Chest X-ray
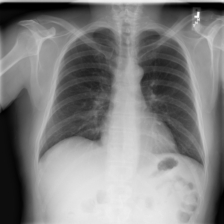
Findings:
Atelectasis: negative
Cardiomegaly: negative
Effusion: negative
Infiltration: negative
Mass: negative
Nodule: negative
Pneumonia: negative
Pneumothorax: negative
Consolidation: negative
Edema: negative
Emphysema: negative
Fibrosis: negative
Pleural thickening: negative
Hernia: negative